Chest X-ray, PA view. Patient: 50 years old, sex F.
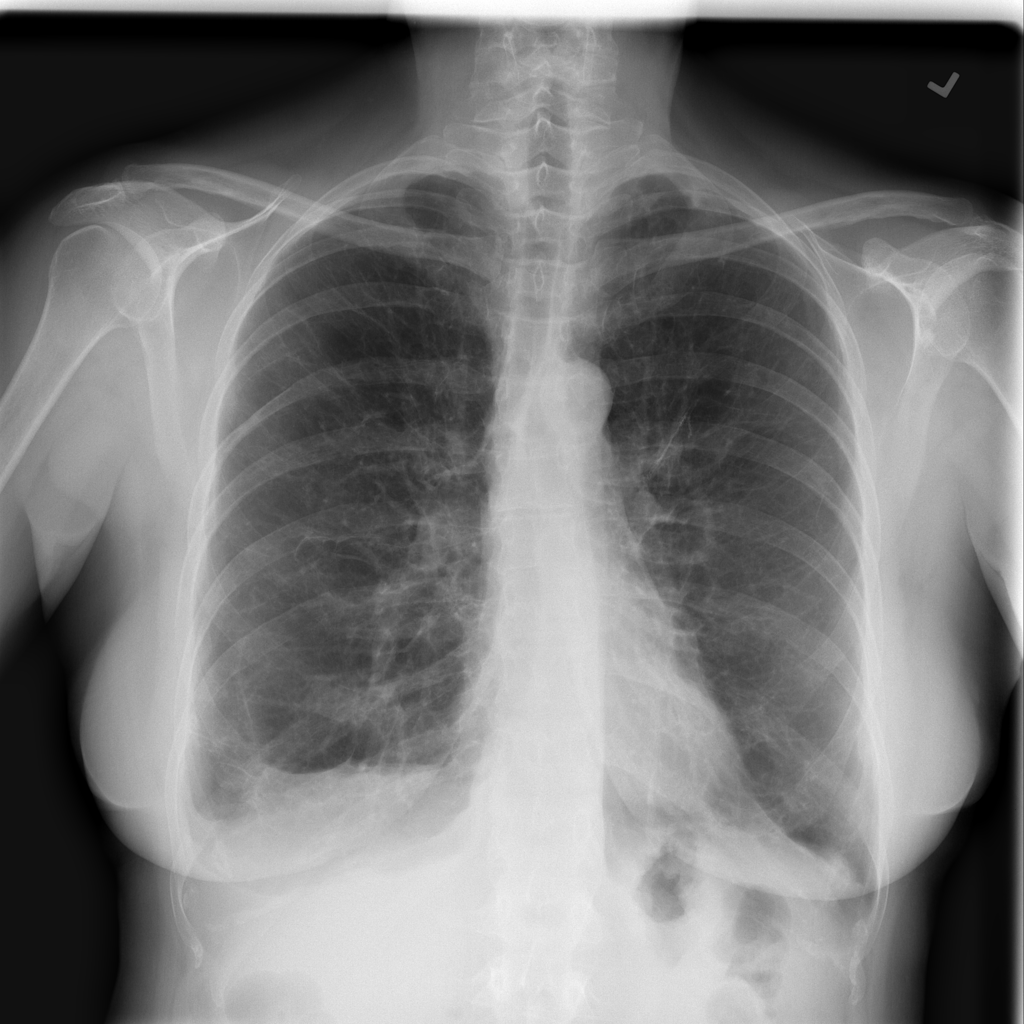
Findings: No Finding